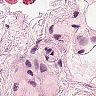
Metastatic tissue present: no